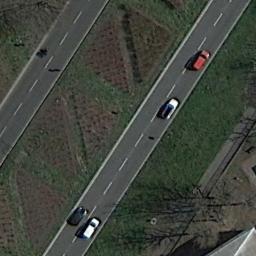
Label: freeway